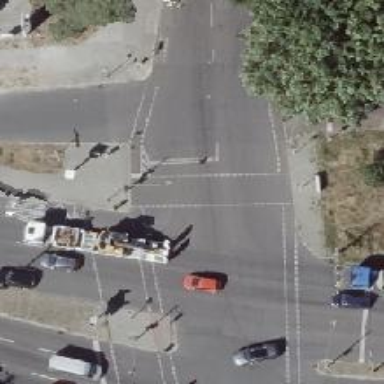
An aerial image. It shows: Road with traffic signals.